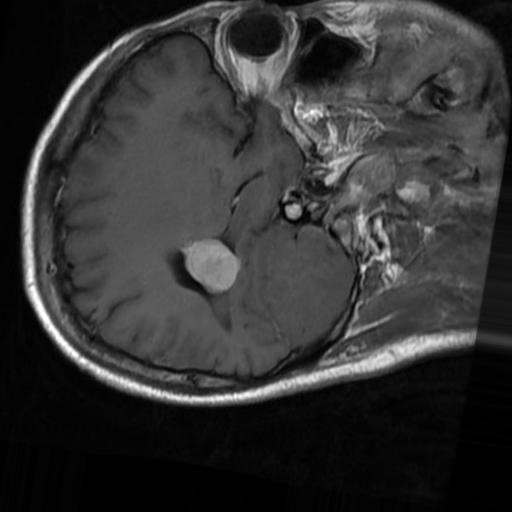
Label: brain_menin